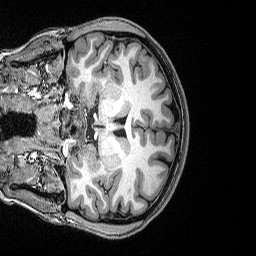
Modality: T1w
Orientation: coronal
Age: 19
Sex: female
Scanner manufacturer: siemens
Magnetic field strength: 3 T
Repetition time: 2.53 s
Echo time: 0.0035 s